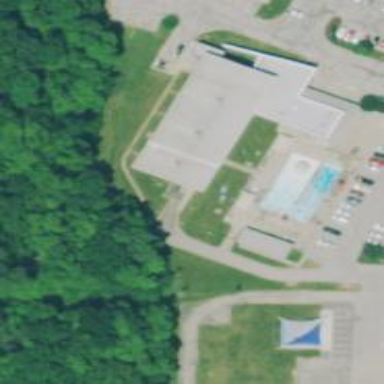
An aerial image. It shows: Community center building.